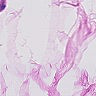
Metastatic tissue present: no